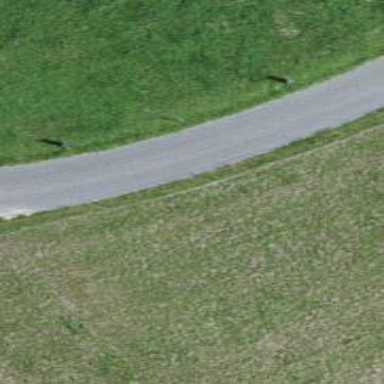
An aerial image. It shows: Unclassified road with asphalt surface.